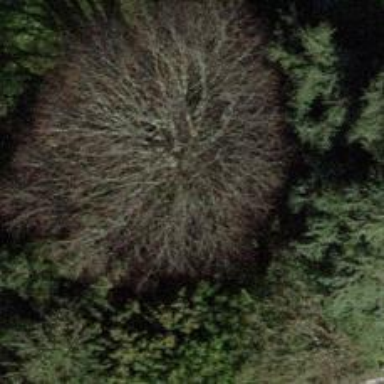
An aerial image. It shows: Beautiful tree in nature.